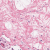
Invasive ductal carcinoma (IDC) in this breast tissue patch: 0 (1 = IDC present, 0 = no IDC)